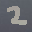
Label: 2